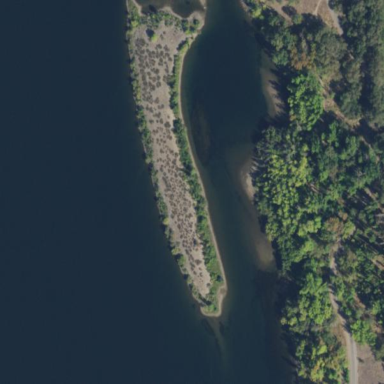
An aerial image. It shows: Island in the natural setting.